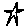
Label: star